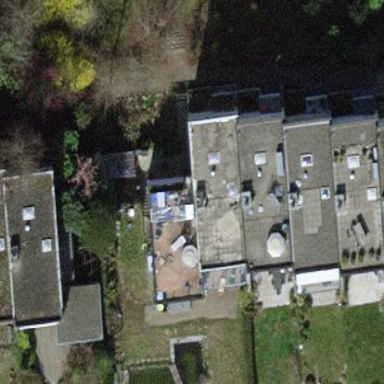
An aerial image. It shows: Terrace building.